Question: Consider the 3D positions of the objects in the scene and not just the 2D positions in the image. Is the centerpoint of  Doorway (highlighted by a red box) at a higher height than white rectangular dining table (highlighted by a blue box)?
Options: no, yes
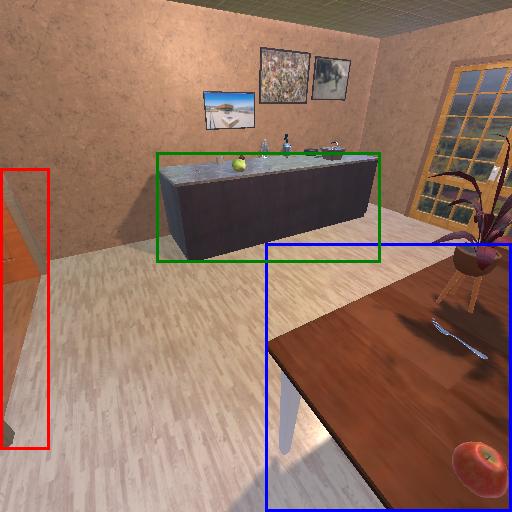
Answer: no